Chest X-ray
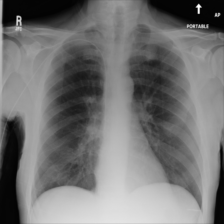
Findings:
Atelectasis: negative
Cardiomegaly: negative
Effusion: negative
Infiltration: negative
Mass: negative
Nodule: negative
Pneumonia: negative
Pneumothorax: negative
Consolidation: negative
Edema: negative
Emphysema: negative
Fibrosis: negative
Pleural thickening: negative
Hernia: negative